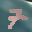
Label: 7